Question: I have a python web server (cherrypy), and I want the user to be able to compute certain surfaces of this precise type. This is what I am able to generate from user input. He gives me some parameters, I compute my things, generate it as PNG on the server (matplotlib/numpy) and send it back through a JQuery load.

Problem is, this is pretty lame, and the surfaces can have various aspects. I'd like to be able to have an actual widget or so that would enable the user to rotate his surface...
My major constraints is that it has to work on IE 7 (8 would be cool as well), and allow the input of the data I compute somehow. I've seen many things on the web that only permit to input parametric functions. What I need is to be able to push in raw data triplets.
I've been looking at several things, Javascript would be the best but I failed to see something in JQuery or equivalents. I did look quite long around WebGL and started implementing stuff...from scratch... but way too long and random behavior in IE sometimes.
Maybe I'm missing out completely on something, on some technology or format that is compatible with my python, but I've spent days before adopting the temporary solution of plotting into PNGs.
Looking forward to reading you guys,
Thanks in advance ;)
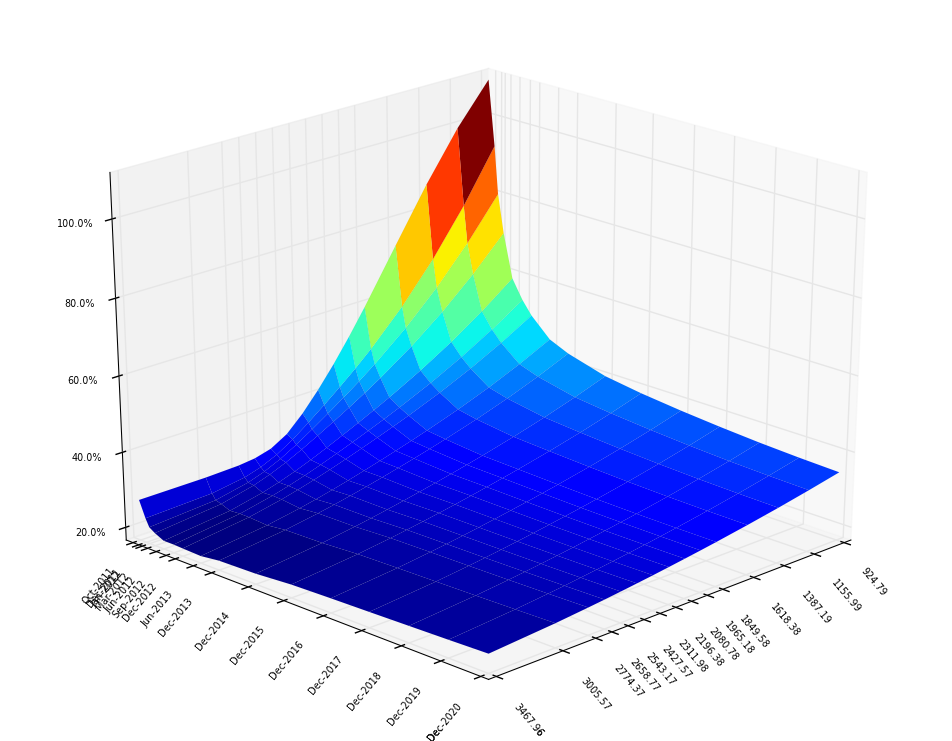
Answer: As far as I know, if you need IE7 compatibility, most of the available libraries in JS won't work for you - they require either 'canvas' or SVG support. You're left with static images, Flash, or Java applets.
I would look into <URL> for good examples of interactive 3D surfaces.
If you wanted to get fancy, you could potentially also offer <URL> for browsers that support the 'canvas' element. This would avoid loading a Java applet for those browsers, making for a slightly smoother UI and removing the Java dependency. You'd need to check for browser compatibility and then load either the applet code or the processing.js code. The upside of this is that you should be able to use exactly the same processing code in both cases.